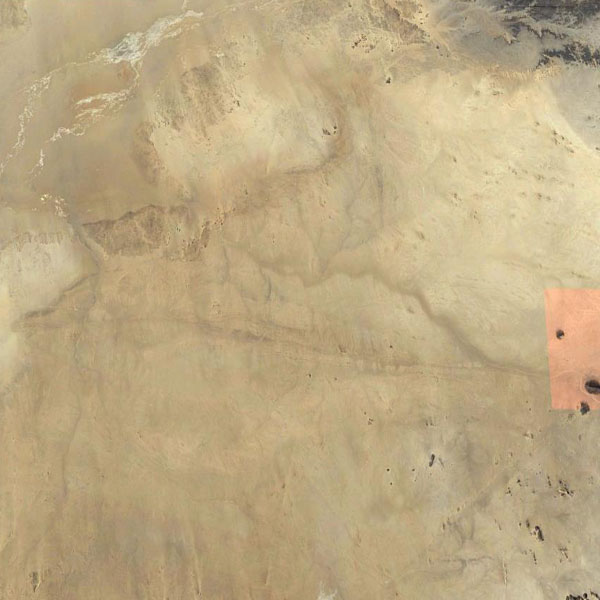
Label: Desert